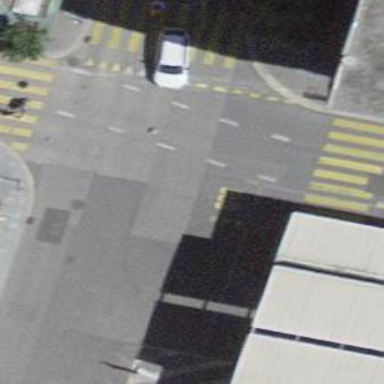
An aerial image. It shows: Road with traffic signals.